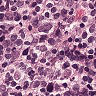
Metastatic tissue present: no